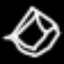
Label: diamond